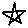
Label: star